Field crop: tomato
Growth stage: 2
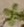
Species: solanum